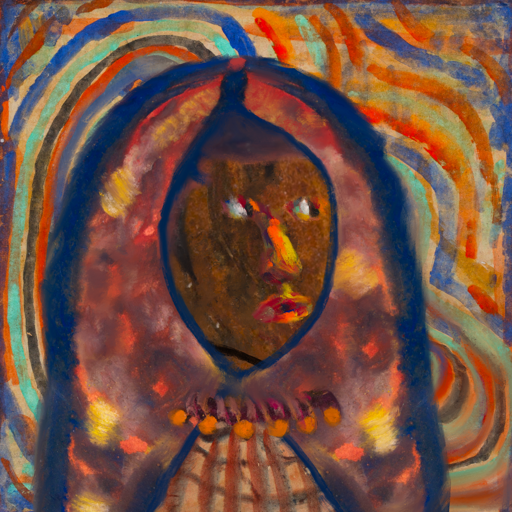
Background: Sisters, Head And Neck Side: Mosgoul, Face Side: An_Impression, Bust: Orphan, Hair Side: Roy_Bahadur, Head Accessory: Mother_And_Son_Mother_Scarf, Second Necklace: Blank, Necklace: Doll, Baby: Blank